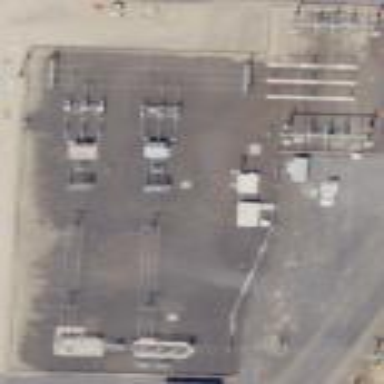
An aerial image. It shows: Power substation.